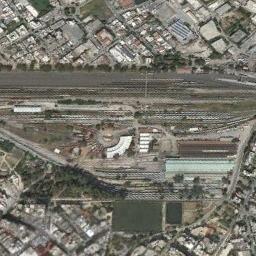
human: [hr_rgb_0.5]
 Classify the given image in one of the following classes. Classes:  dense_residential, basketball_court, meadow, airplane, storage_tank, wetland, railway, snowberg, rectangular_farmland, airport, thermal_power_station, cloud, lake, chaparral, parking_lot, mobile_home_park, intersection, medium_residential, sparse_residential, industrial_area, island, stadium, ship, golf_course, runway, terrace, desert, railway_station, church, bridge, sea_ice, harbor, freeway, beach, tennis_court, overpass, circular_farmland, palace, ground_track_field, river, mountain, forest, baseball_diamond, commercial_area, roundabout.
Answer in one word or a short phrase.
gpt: railway_station